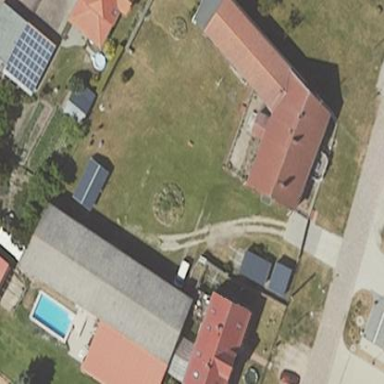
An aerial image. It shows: Shed building.